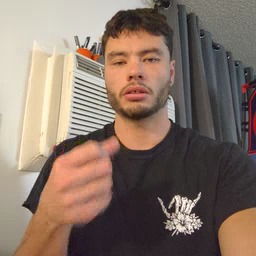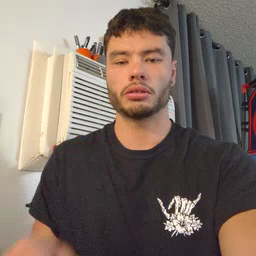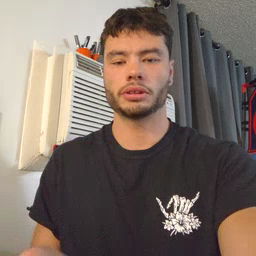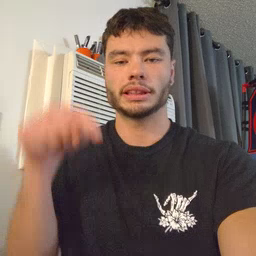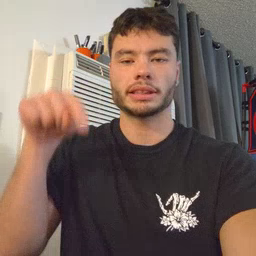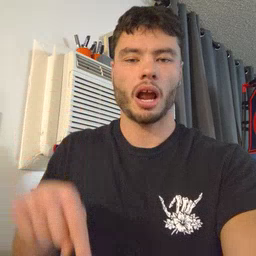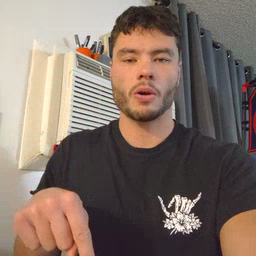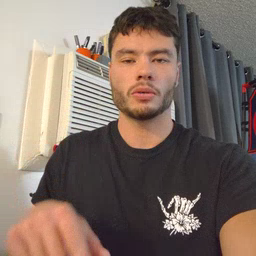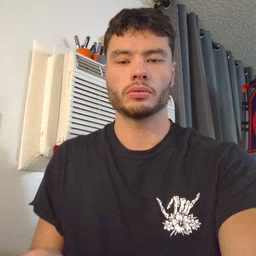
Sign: down